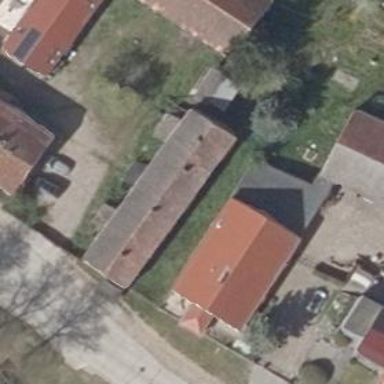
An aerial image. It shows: Simple house.